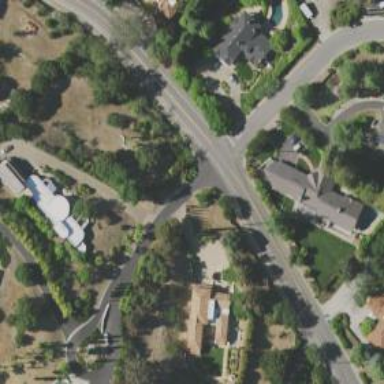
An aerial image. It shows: Road with stop sign.